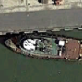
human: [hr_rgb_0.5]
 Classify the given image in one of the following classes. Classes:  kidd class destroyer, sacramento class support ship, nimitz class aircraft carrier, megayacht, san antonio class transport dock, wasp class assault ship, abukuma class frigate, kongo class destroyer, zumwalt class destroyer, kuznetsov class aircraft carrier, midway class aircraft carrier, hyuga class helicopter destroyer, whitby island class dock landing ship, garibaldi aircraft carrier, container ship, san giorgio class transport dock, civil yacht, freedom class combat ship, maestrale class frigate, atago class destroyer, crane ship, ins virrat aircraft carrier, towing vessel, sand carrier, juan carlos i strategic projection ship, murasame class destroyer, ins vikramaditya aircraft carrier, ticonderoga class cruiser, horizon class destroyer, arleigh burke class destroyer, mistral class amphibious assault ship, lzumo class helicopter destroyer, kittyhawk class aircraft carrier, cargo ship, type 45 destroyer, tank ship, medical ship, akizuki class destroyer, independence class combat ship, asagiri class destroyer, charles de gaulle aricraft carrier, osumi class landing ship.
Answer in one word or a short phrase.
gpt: Towing vessel